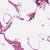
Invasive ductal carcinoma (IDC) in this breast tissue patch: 0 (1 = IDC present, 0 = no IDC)